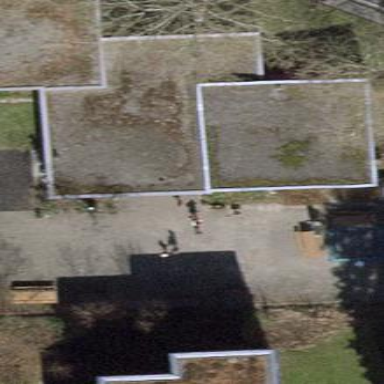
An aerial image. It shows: Kindergarten building.